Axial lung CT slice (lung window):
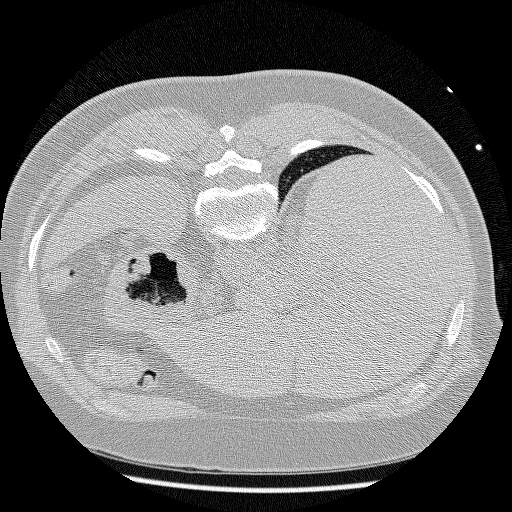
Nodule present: no